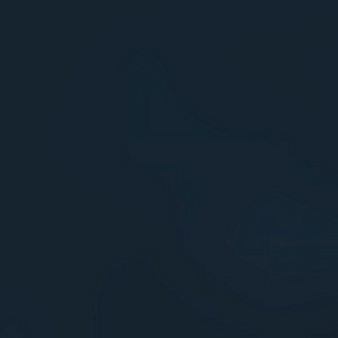
Label: other